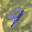
Label: 9